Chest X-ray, AP view. Patient: 33 years old, sex M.
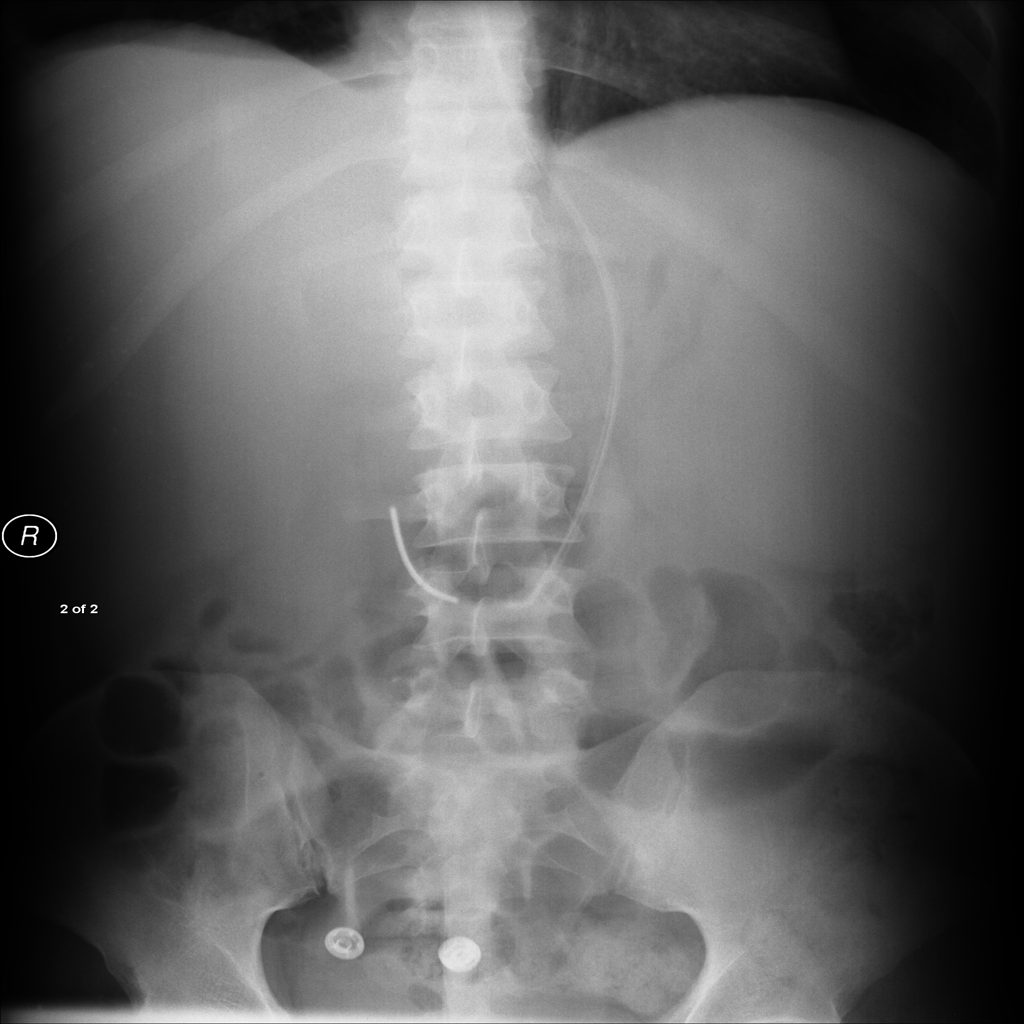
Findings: No Finding